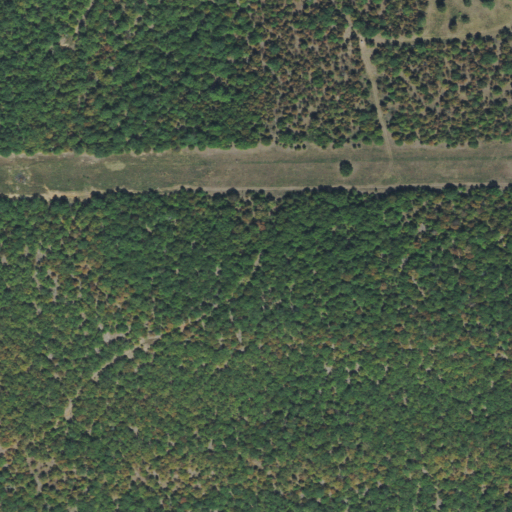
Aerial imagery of mountain in Oklahoma named Wade Mountain containing only deciduous forest